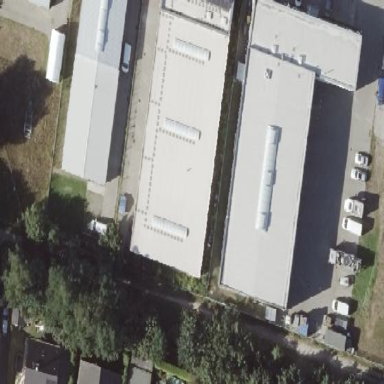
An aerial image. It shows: Commercial building.